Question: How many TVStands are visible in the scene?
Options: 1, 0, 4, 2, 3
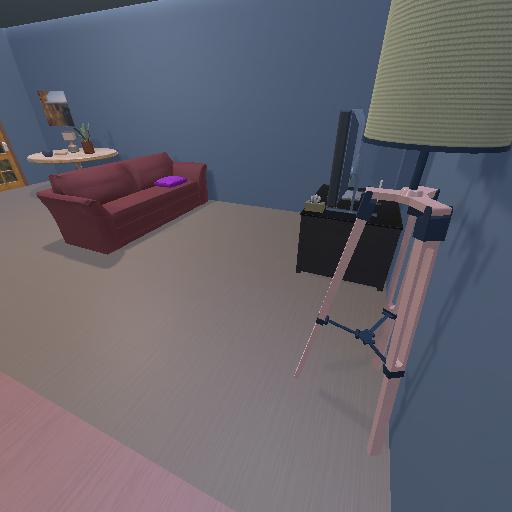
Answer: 1